Interaction volume radius: 5 \u00c5
Interaction volume height: 40 \u00c5
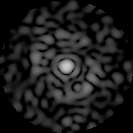
Disorder parameter: 0.8196